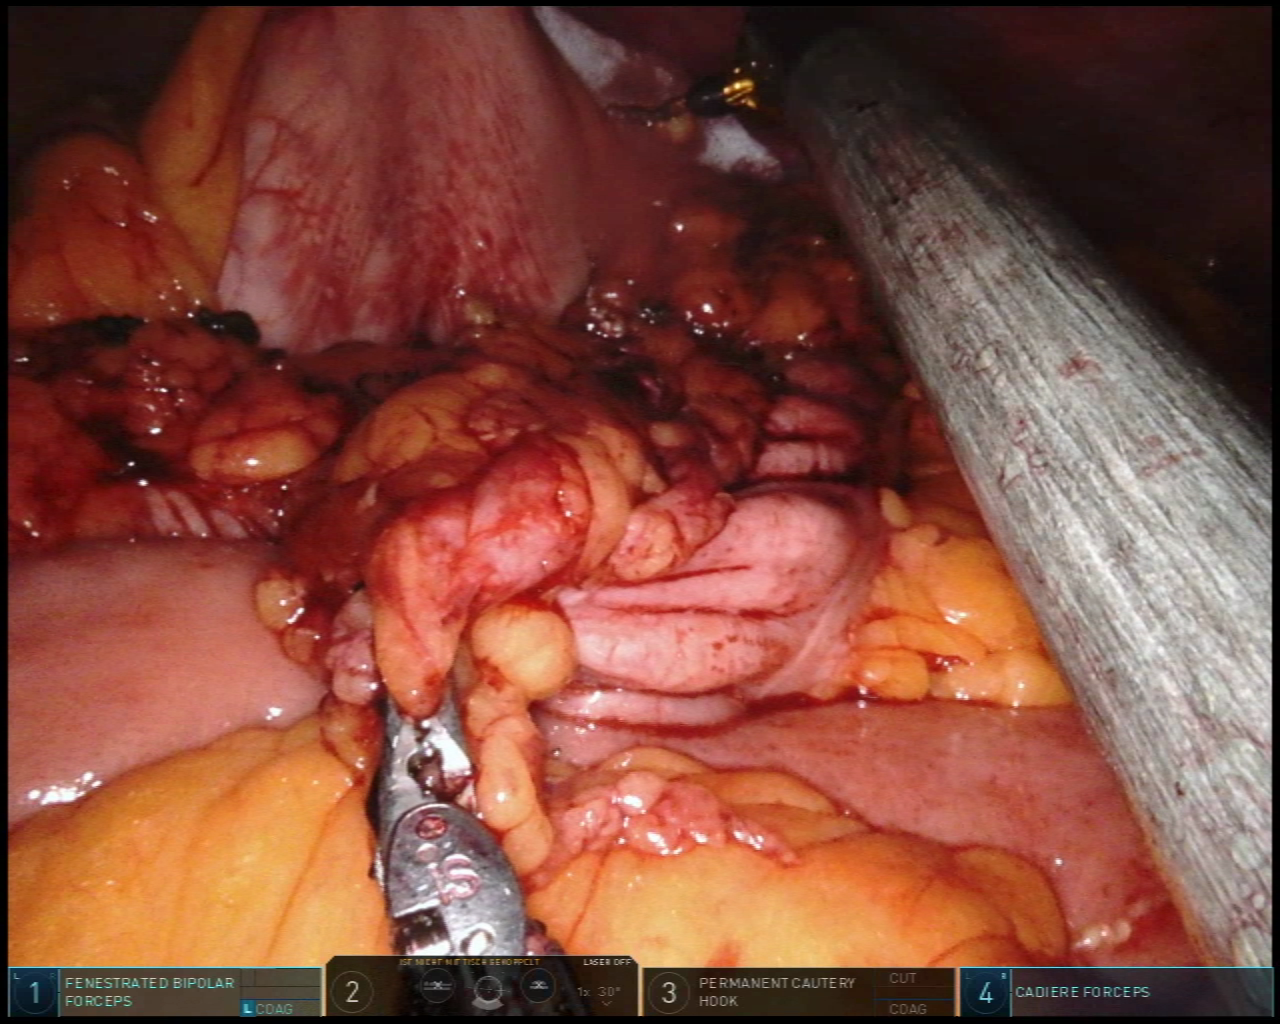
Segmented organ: stomach
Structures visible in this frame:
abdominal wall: yes
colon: yes
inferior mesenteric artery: no
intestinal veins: no
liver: no
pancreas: no
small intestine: yes
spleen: no
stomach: yes
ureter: no
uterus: no
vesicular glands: no